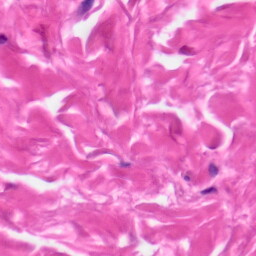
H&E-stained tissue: Skin